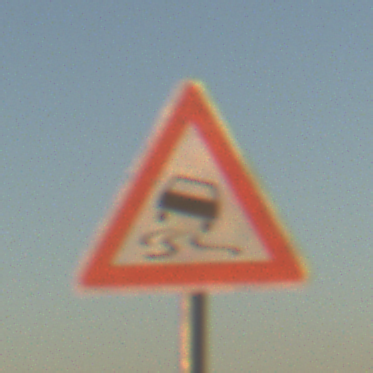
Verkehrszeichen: SchleuderOderRutschgefahr
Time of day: SunriseSunset
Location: Outdoor (Nature)
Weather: Clear
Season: NotSpecified
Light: Natural